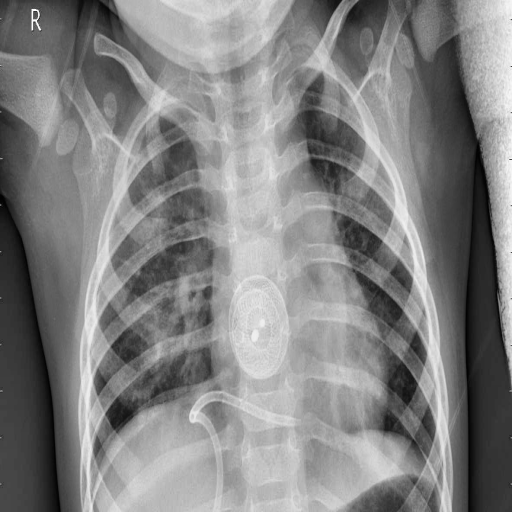
Finding: PNEUMONIA